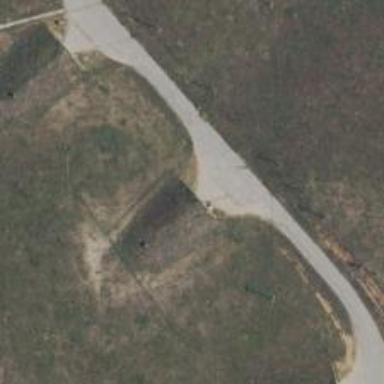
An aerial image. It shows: Military bunker located in military area.